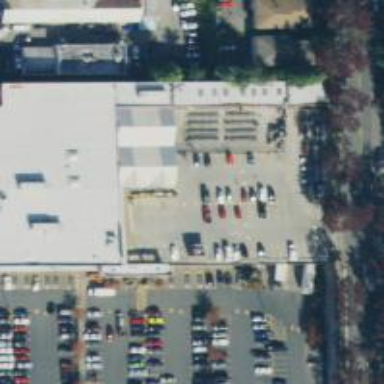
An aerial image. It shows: Part of building.